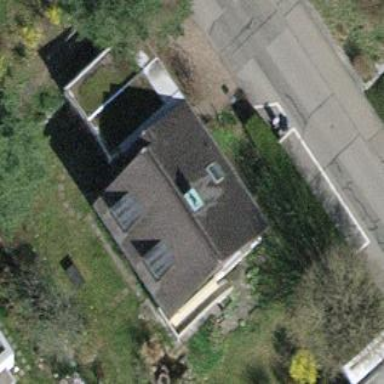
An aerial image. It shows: Detached building.